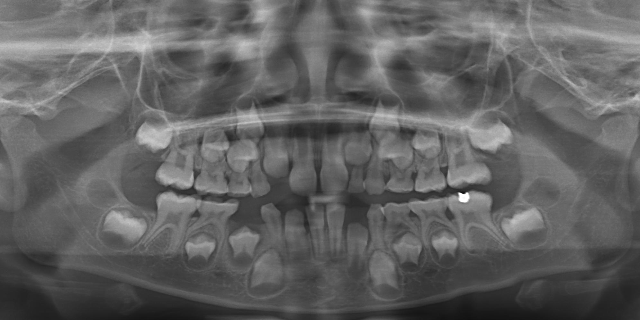
child